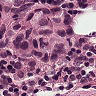
Metastatic tissue present: yes